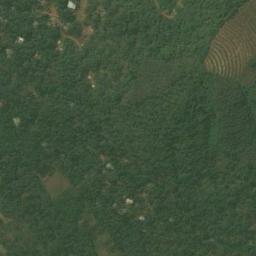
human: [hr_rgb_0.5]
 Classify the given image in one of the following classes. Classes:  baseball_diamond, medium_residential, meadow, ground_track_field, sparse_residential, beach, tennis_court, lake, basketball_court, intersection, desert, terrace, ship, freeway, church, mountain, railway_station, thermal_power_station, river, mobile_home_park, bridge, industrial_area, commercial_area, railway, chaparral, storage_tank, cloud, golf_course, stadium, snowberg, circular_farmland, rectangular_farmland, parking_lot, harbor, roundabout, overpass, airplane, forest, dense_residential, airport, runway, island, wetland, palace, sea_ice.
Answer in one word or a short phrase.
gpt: forest